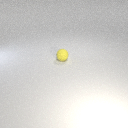
small yellow rubber sphere